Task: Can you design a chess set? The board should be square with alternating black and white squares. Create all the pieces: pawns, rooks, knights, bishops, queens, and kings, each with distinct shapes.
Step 905:
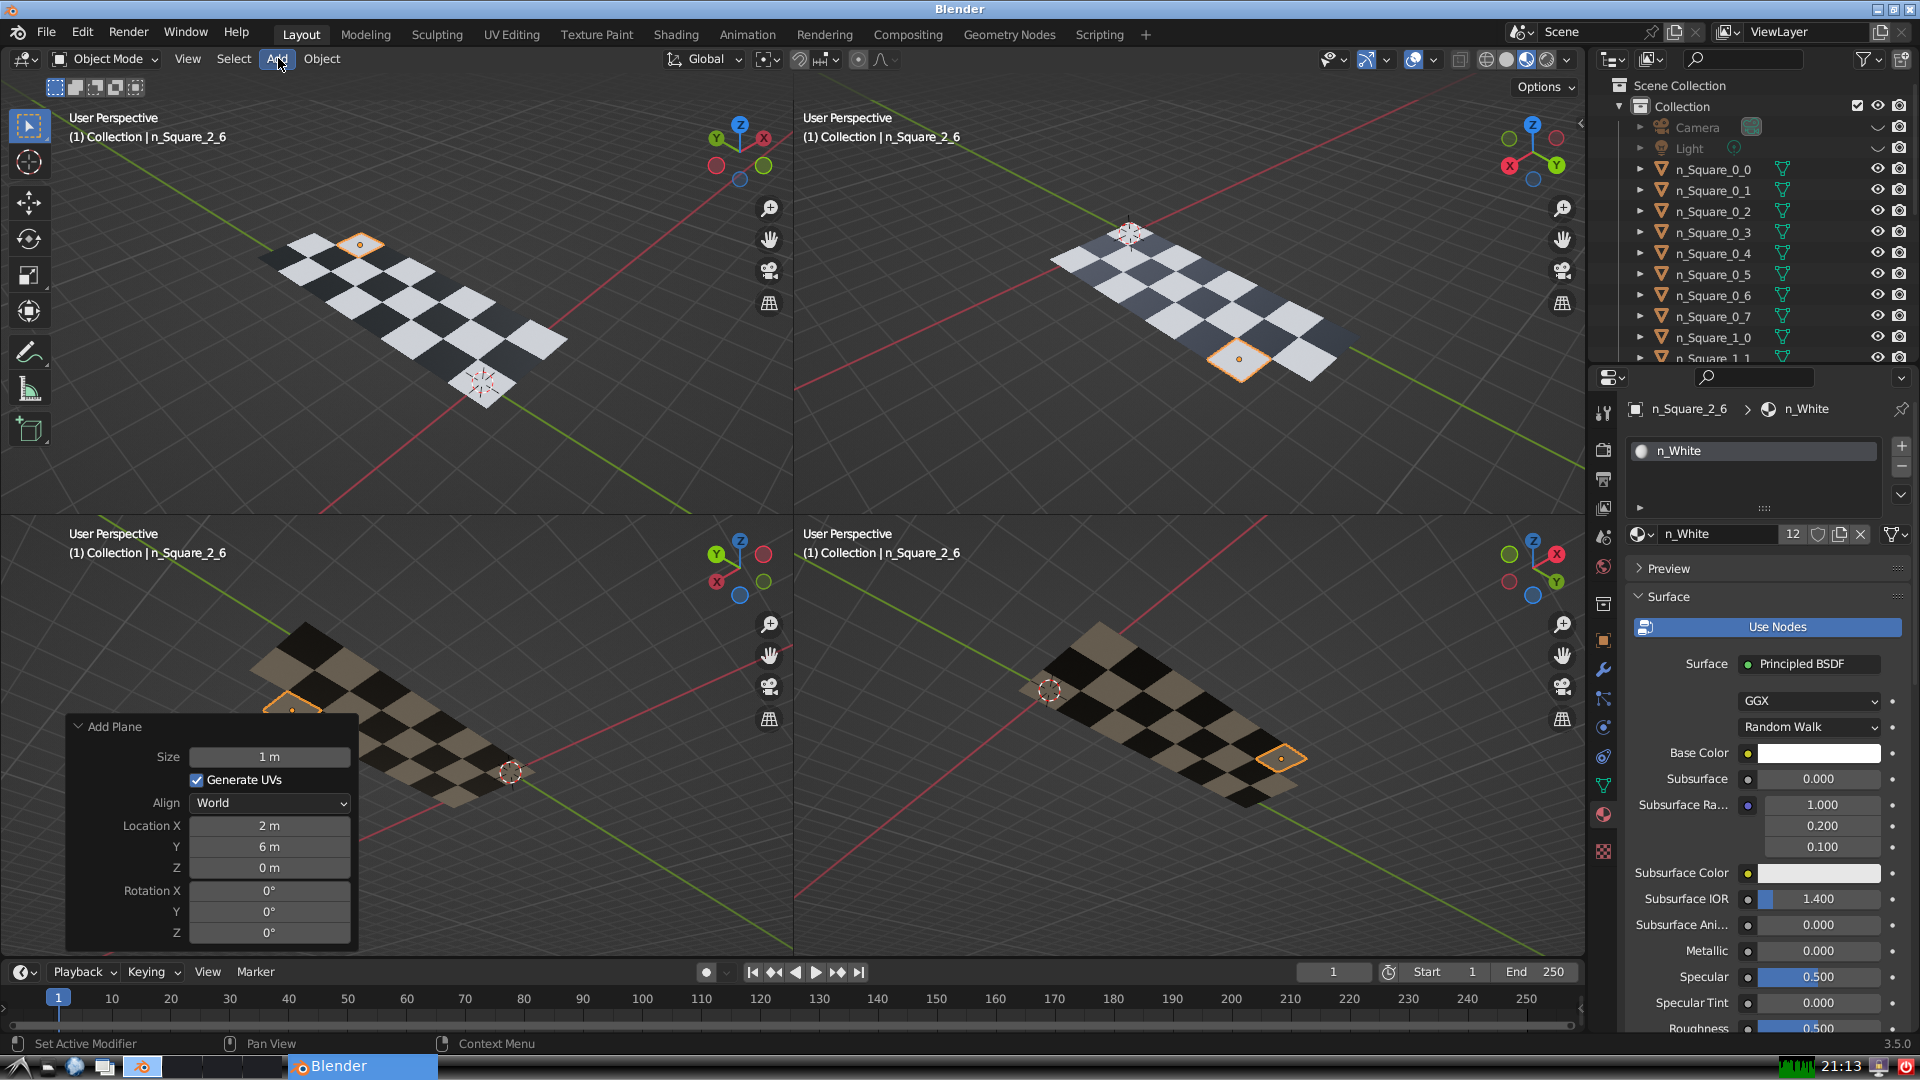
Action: click: no